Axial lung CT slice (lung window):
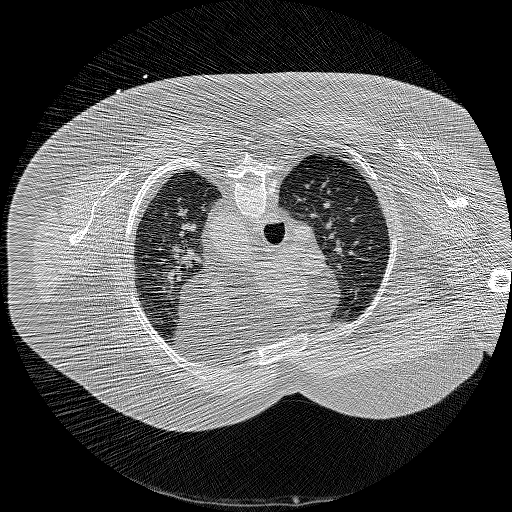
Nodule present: no